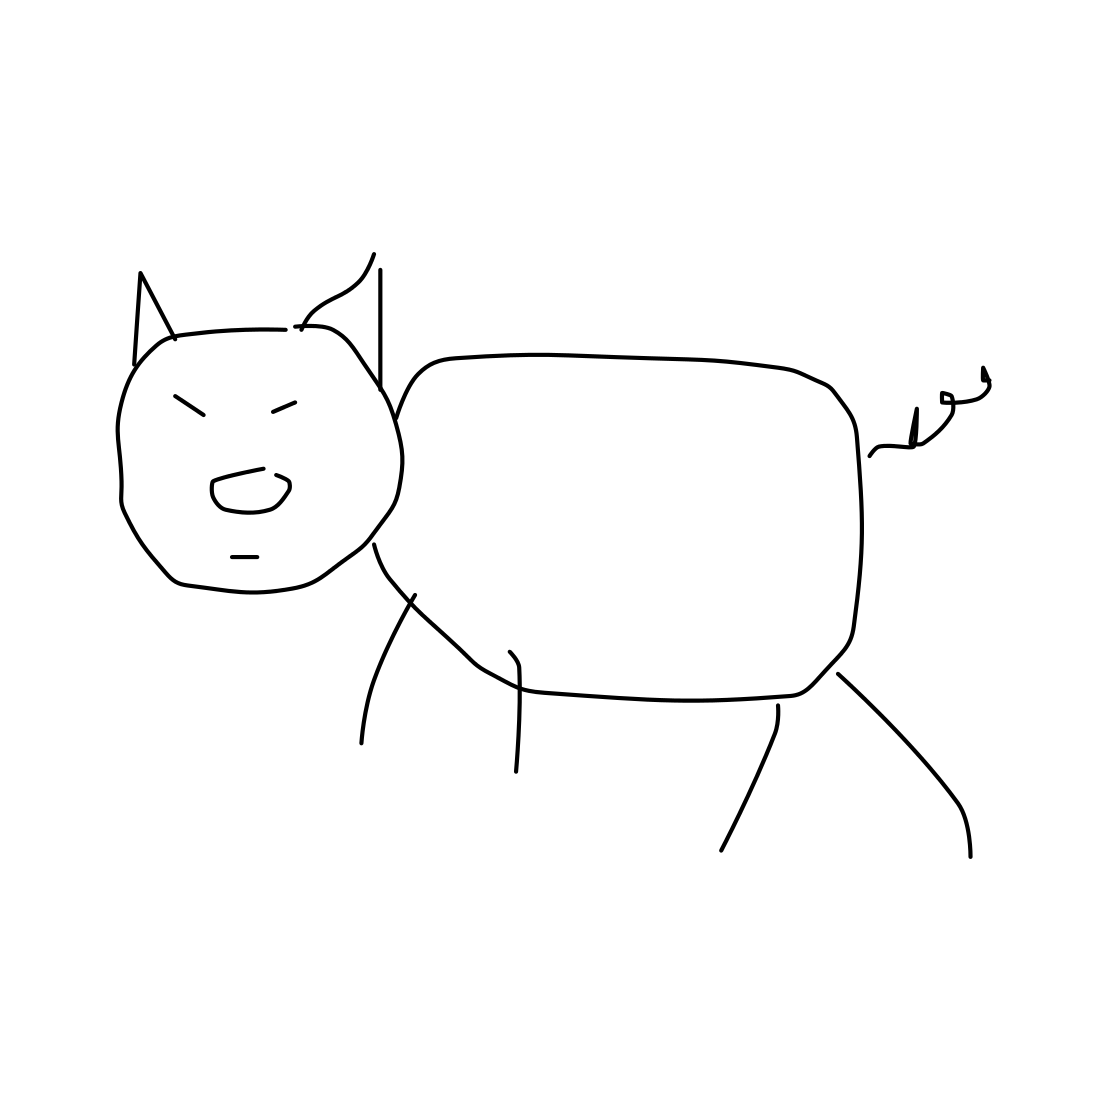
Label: pig